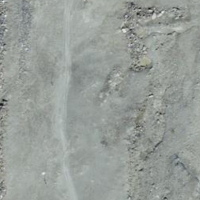
EUNIS habitat code: 48
Species observed at this site:
Ficedula hypoleuca